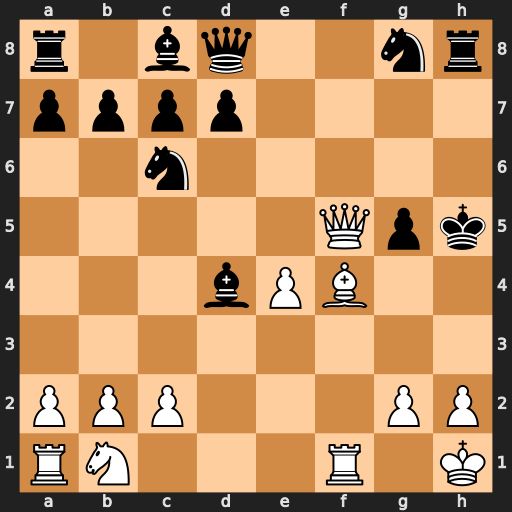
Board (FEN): r1bq2nr/pppp4/2n5/5Qpk/3bPB2/8/PPP3PP/RN3R1K
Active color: w
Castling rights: -
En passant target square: -
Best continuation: Rf3 Kh6 Bxg5+ Qxg5 Rh3+ Kg7 Qxg5+